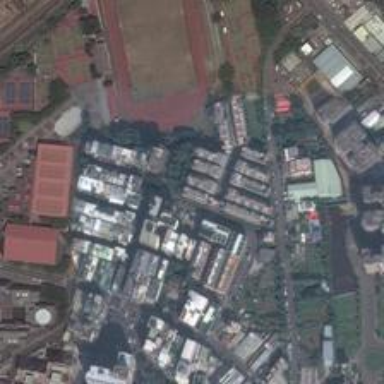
This is an irregular block with residential buildings and exercise yard .